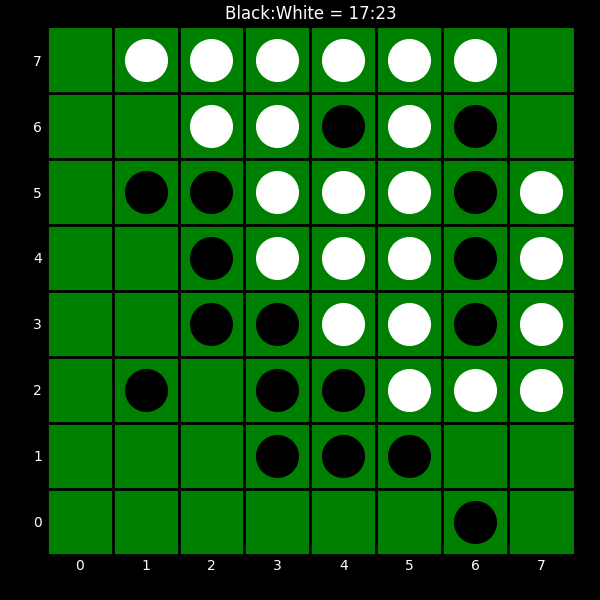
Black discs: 17
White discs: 23